Question: I have the following db schema

I need to get the fname, lname of the user who have tag name 'A' and also they should not have tag name 'B'.For example User X has both tag A, tag B, He should not be included in the result whereas if another user Y only have Tag 'A' he should be included in the result. Is this possible without sub query?Do i have to alter the schema?
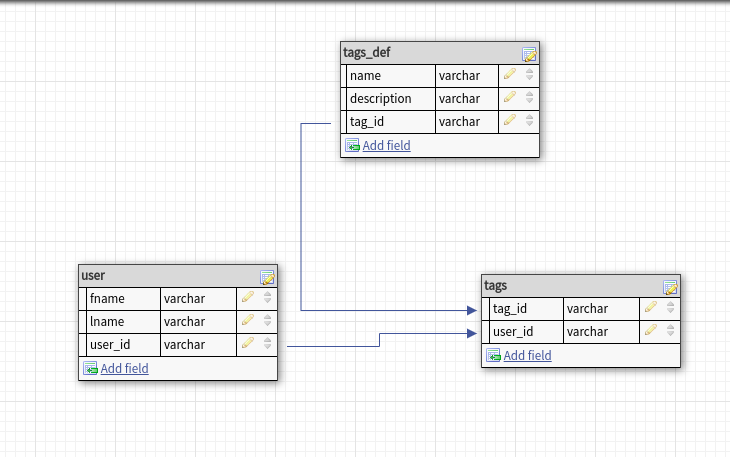
Answer: - 'GROUP BY'- 'HAVING''SUM()'- 'SUM(name = 'B')'
Try the following:
'''
SELECT
u.user_id,
u.fname,
u.lname
FROM
user AS u
JOIN tags AS t ON t.user_id = u.user_id
JOIN tags_def AS td ON td.tag_id = t.tag_id
GROUP BY
u.user_id,
u.fname,
u.lname
HAVING
SUM(td.name = 'A') AND
SUM(td.name = 'B') = 0
'''